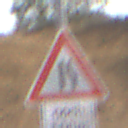
Verkehrszeichen: EinseitigVerengteFahrbahnRechts
Zusatzzeichen unten: LaengeEinerStrecke3
Umgebung: Outdoor, Nature
Tageszeit: MorningAfternoon
Wetter: PartlyCloudy
Licht: Natural
Jahreszeit: NotSpecified
Kontrast: HighContrast